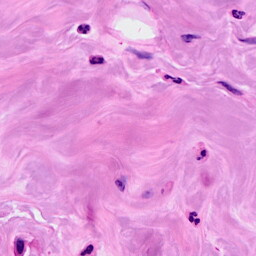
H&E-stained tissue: Breast